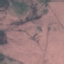
Land use / land cover class: HerbaceousVegetation